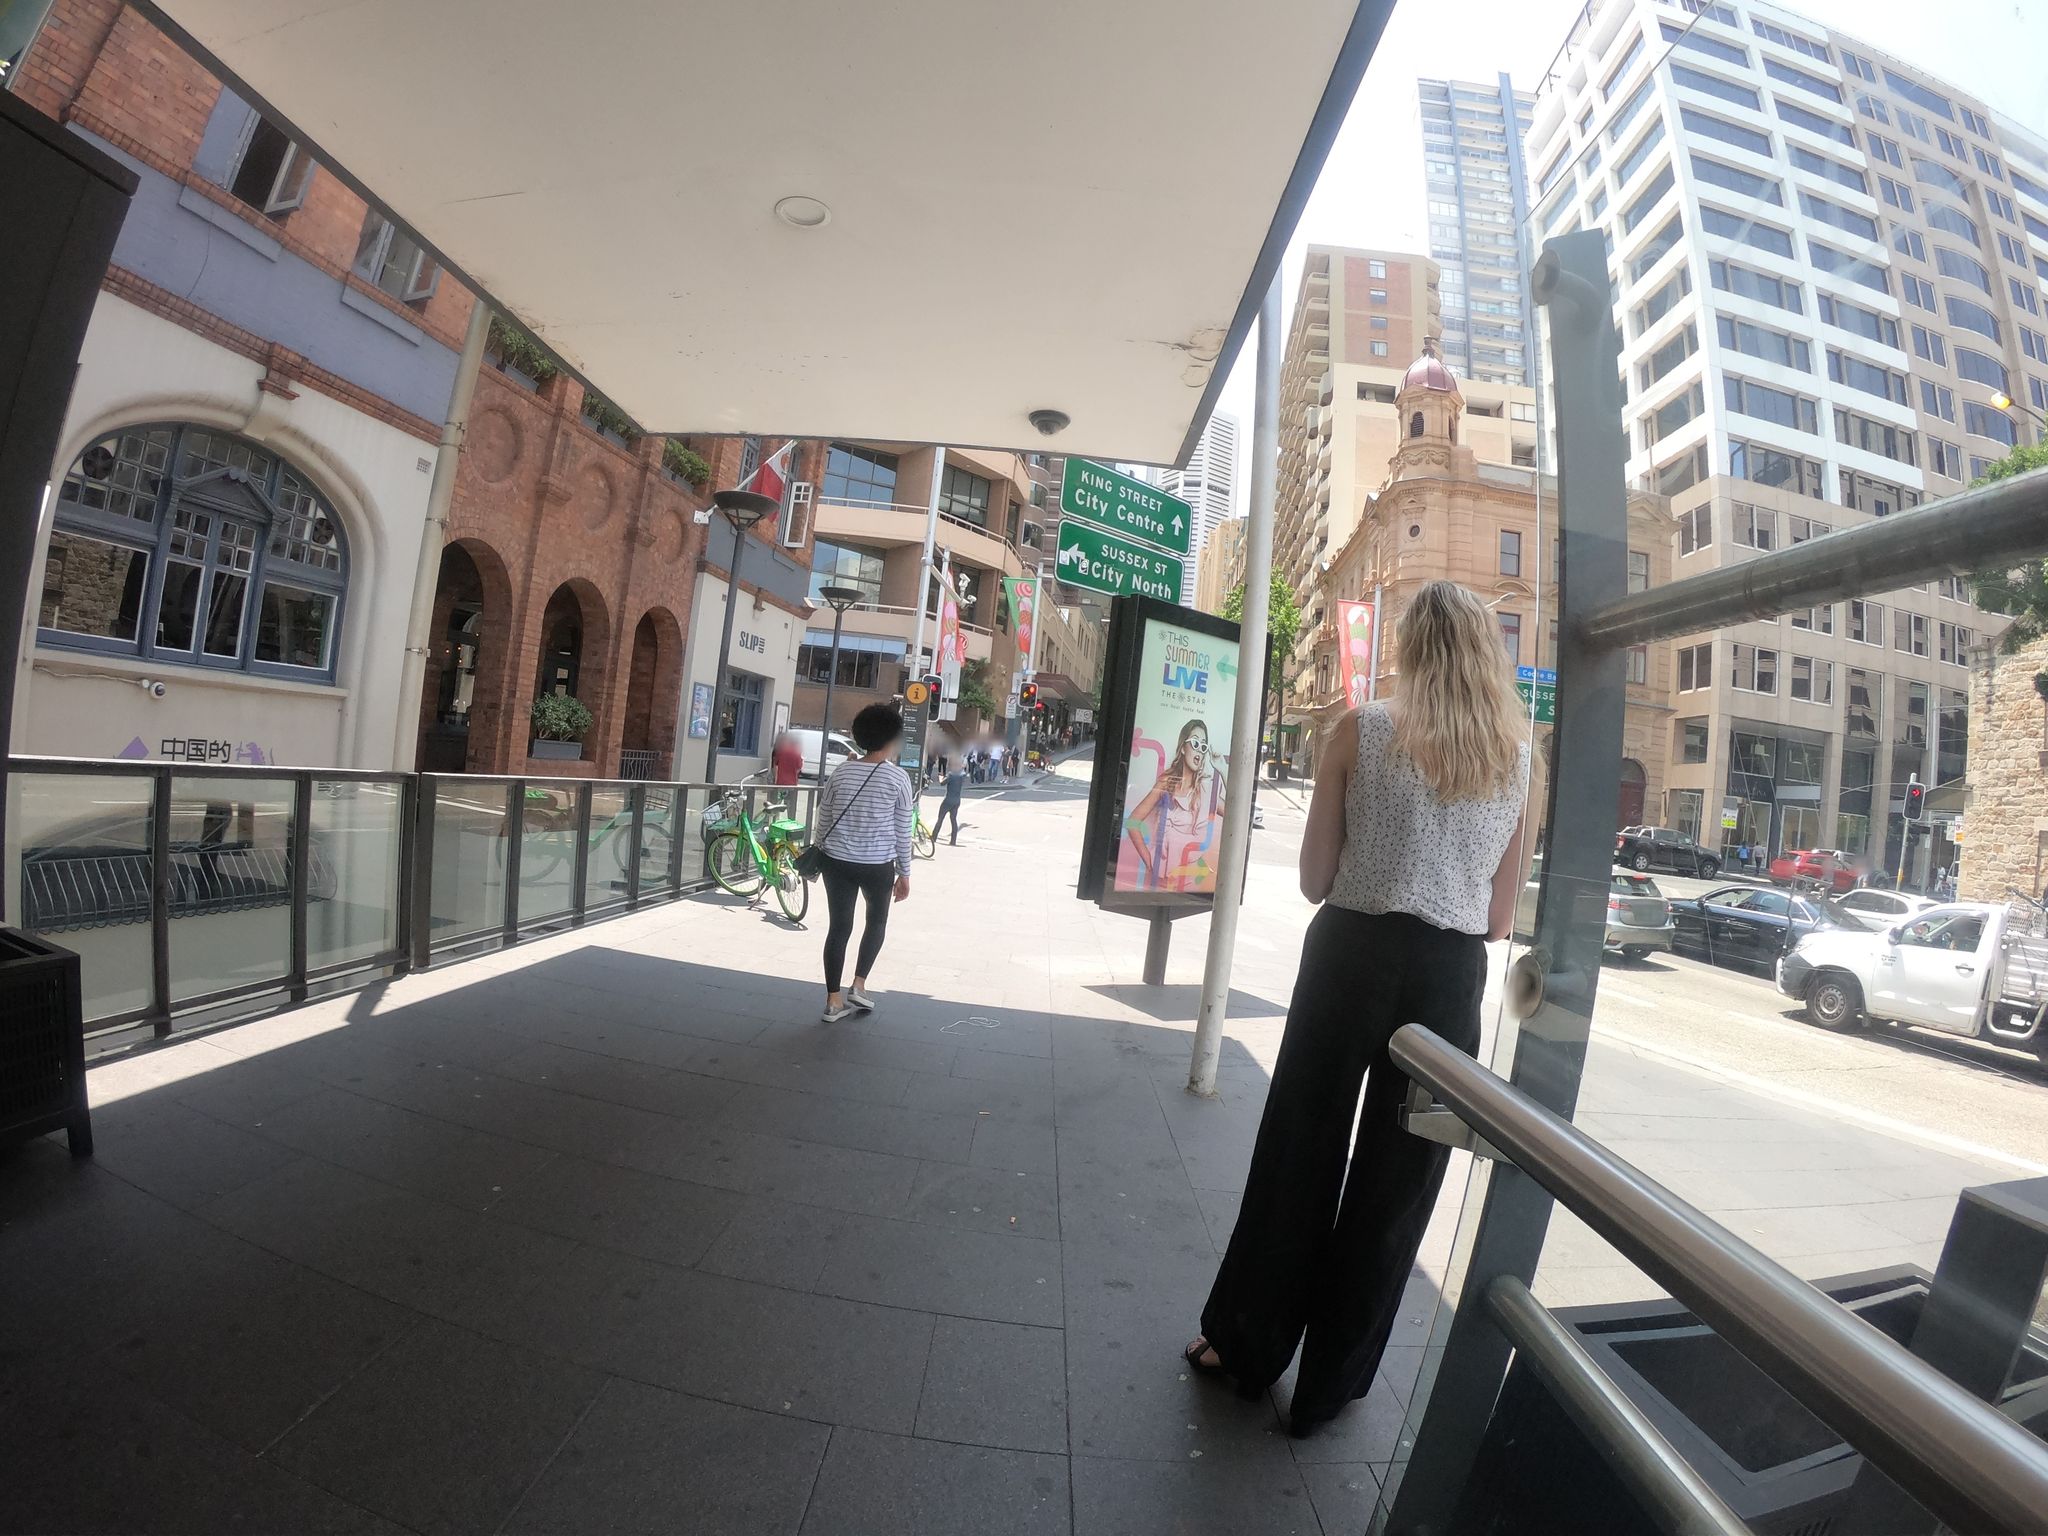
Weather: clear
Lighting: day
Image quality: good
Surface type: walking surface
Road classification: cycleway, pedestrian
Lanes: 2
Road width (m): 2.5
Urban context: urban centre
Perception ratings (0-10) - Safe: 2.7, Lively: 9.09, Beautiful: 5.45, Boring: 2.91, Depressing: 5.39, Wealthy: 6.75